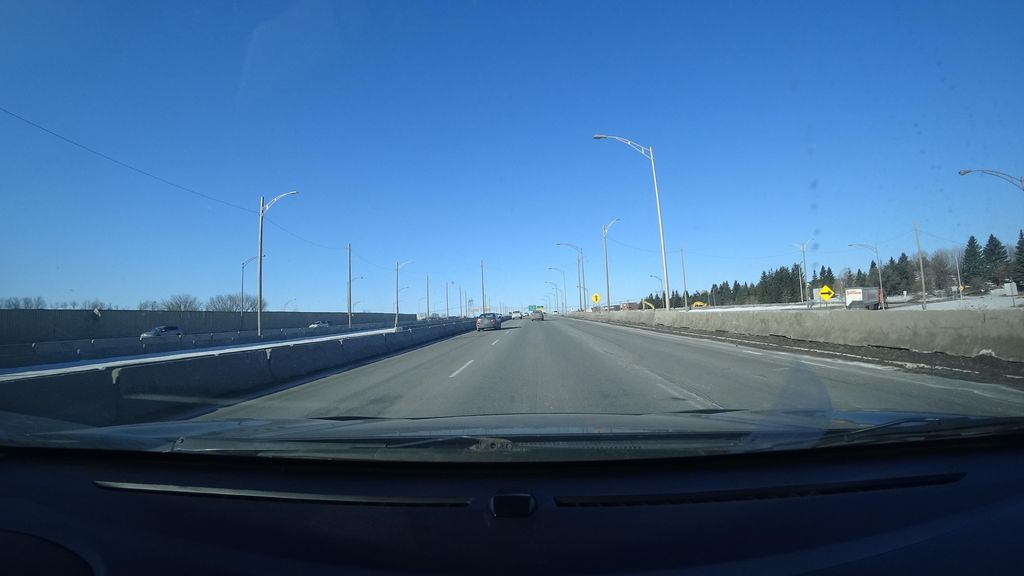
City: quebec_city